Question: I'm currently developing a web app that pulls tweets from the Twitter API and displays them on a website. For reference, I'm using Google Chrome on Mac OS X 10.9 to test it.
I've noticed that certain tweets with Emoji emoticons display as squares, or the icon for "unrecognized character". Which originally led me to believe that data was being garbled somehow by the backend. But when I copy into or display the characters using a Mac system font...

So what's going on here, and what would be the best way to handle it? I'm using Google's Open Sans font on my site, if that matters, but I've tried a few fonts to no avail.
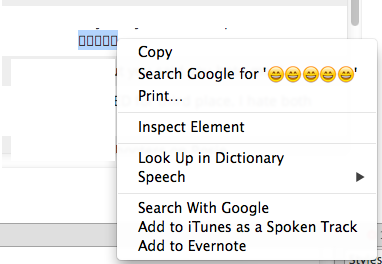
Answer: <URL>
Chrome for Android and iOS should display them fine. For Mac and Windows there is <URL>.
Of course that won't solve the problem for anyone else who doesn't have the extension, but in that case there really isn't much you can do short of manually replacing them with your own images, <URL>.